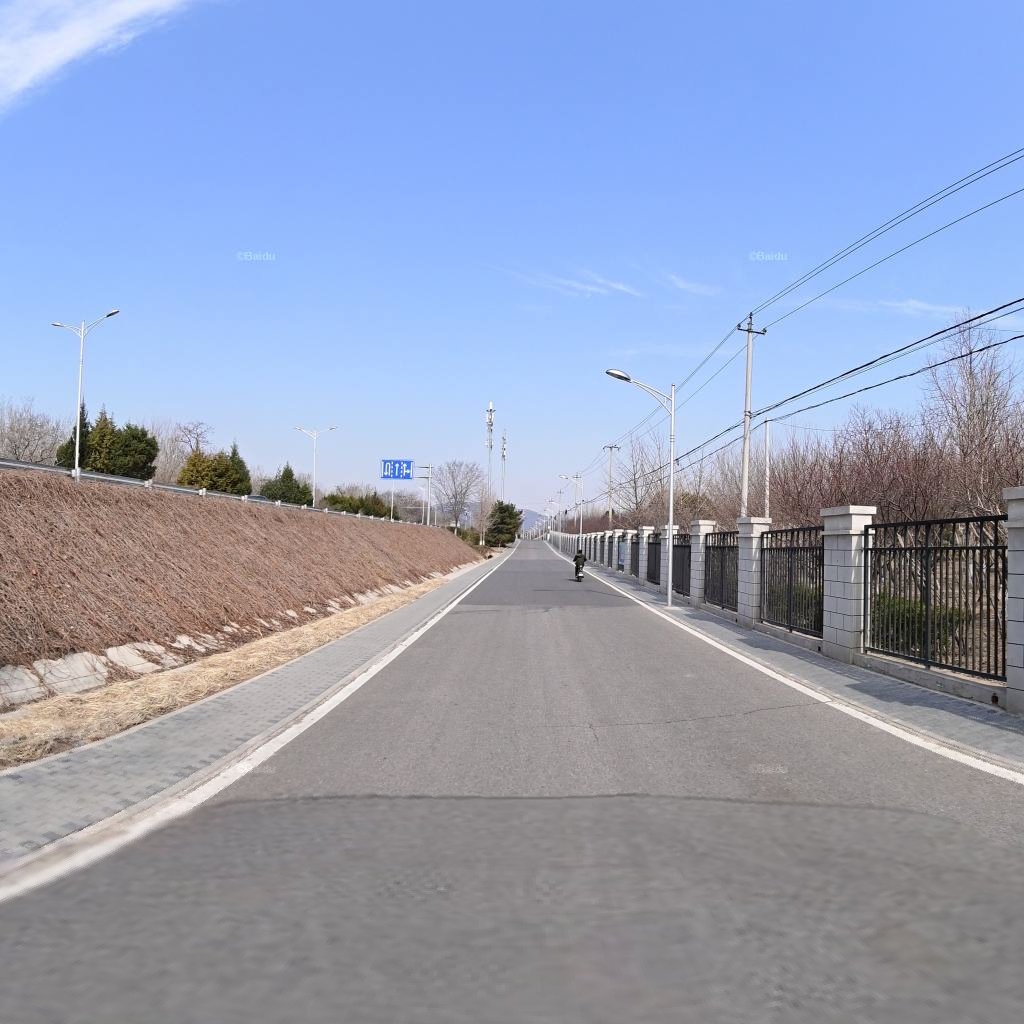
Region: Haidian
Road damage annotations: transverse crack, longitudinal crack